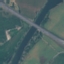
Land use / land cover class: Highway